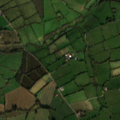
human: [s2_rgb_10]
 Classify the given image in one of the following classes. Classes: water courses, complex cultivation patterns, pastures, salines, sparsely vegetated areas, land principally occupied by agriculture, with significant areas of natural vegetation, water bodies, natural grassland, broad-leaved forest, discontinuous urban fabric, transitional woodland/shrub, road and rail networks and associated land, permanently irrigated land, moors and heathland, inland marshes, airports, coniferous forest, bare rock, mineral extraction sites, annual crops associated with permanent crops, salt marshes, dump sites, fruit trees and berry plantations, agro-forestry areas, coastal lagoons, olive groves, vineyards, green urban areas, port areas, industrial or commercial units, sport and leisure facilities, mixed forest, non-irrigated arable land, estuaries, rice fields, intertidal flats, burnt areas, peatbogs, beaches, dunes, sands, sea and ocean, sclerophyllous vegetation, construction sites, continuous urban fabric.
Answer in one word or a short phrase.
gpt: non-irrigated arable land, pastures